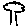
Label: tree